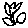
Label: flower